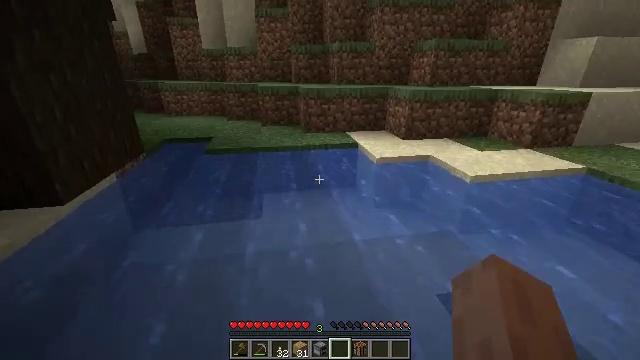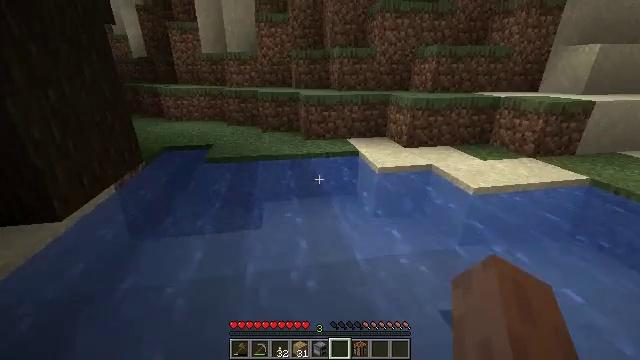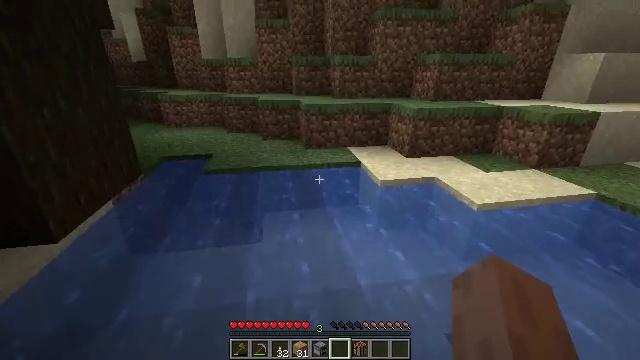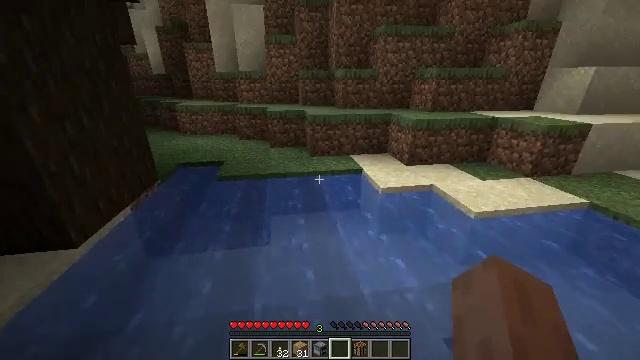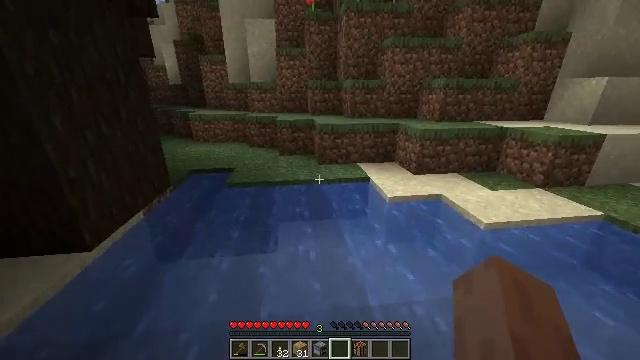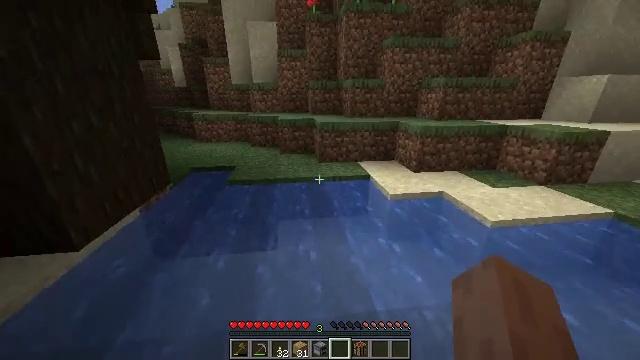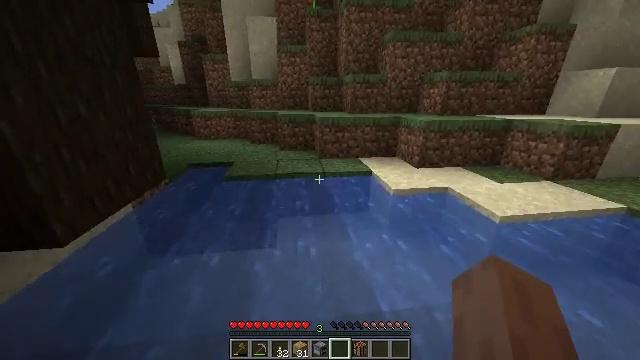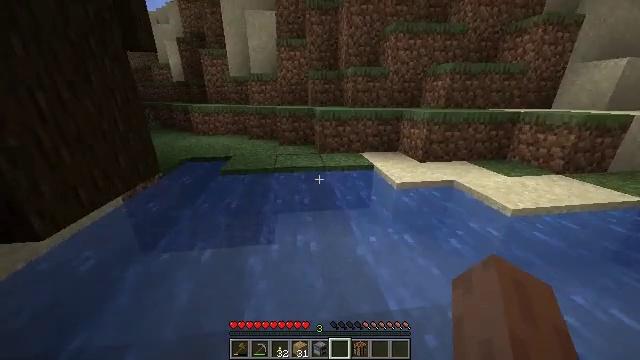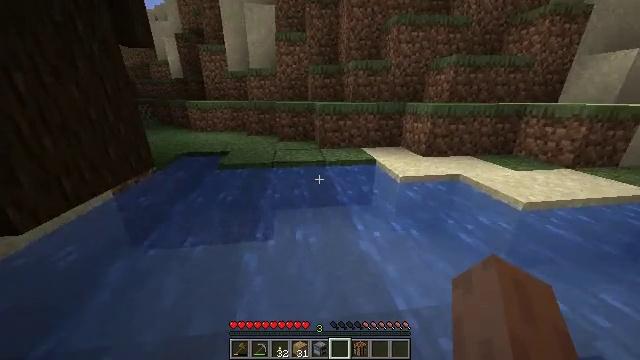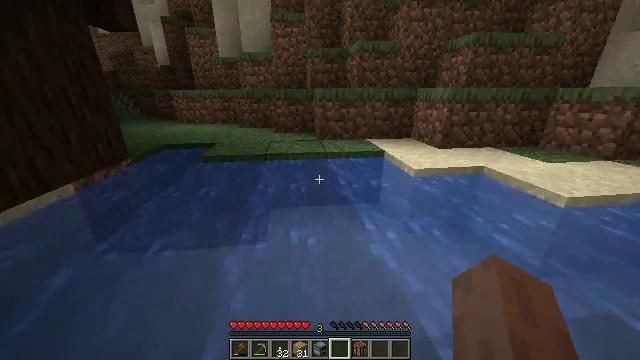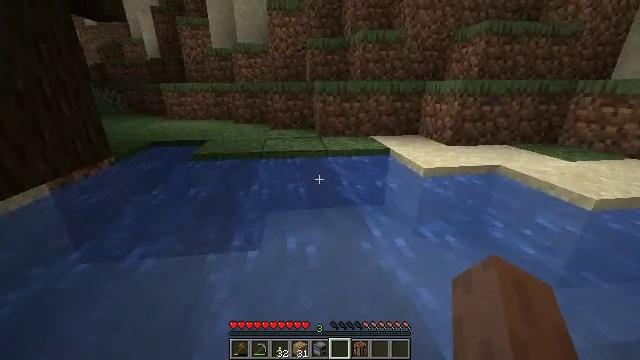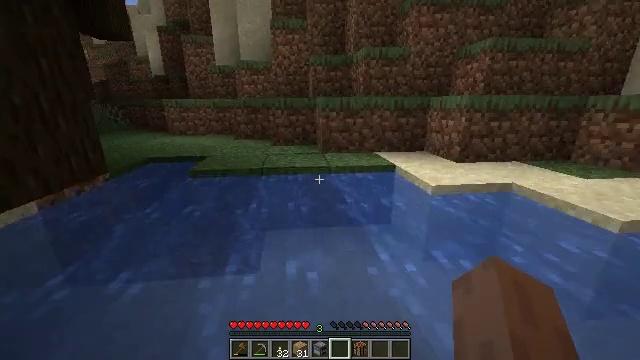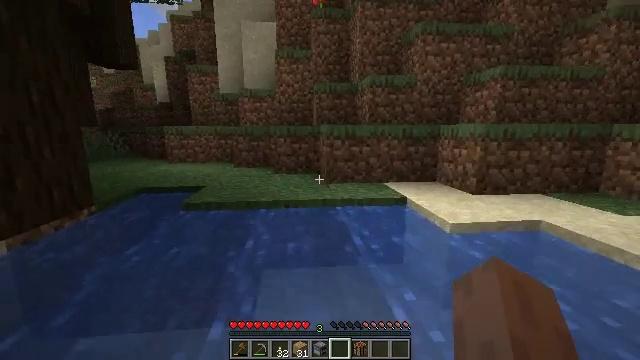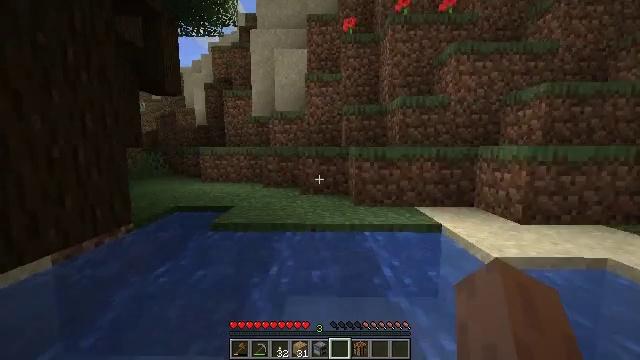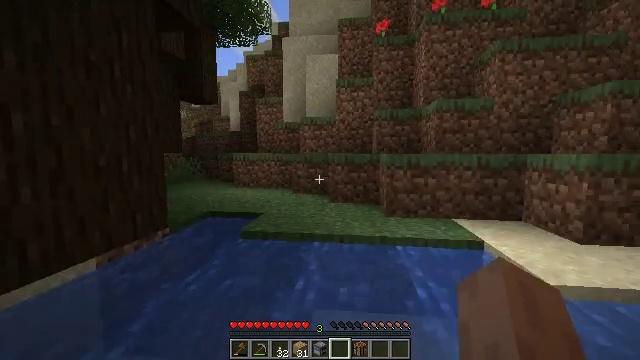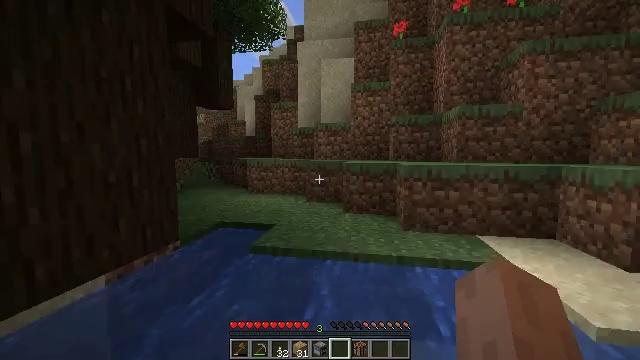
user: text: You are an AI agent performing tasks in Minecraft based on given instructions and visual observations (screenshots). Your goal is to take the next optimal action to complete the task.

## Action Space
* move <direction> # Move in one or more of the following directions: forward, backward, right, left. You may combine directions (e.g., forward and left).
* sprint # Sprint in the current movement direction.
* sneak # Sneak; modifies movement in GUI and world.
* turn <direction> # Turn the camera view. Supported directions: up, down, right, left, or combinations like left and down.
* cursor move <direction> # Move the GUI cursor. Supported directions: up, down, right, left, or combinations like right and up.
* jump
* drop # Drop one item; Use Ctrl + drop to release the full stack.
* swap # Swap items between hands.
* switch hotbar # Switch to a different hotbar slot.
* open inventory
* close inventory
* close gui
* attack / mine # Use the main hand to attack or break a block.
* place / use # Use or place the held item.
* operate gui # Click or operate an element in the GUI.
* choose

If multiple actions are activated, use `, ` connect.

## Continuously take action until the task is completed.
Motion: motion action
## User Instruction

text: Chop down the red mushroom block.
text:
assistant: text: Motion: move forward, sprint, jump
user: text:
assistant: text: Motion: move forward, sprint, jump
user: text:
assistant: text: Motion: move forward, sprint, jump
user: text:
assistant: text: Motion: move forward, sprint, turn left and up, jump
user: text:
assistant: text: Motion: move forward, sprint, jump
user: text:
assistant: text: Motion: move forward, sprint, jump
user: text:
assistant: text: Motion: move forward, sprint, jump
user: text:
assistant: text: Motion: move forward, sprint, jump
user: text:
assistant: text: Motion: move forward, sprint, jump
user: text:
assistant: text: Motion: move forward, sprint, jump
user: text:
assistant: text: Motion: move forward, sprint, turn up, jump
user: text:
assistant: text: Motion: move forward, sprint, turn up, jump
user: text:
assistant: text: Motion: move forward, sprint, turn left and up, jump
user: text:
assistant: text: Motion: move forward, sprint, turn left, jump
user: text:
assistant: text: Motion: move forward, sprint, turn left, jump
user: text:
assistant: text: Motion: move forward, sprint, turn left, jump
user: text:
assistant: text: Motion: move forward, sprint, jump
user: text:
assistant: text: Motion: move forward, sprint, jump
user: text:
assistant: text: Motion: move forward, sprint, jump
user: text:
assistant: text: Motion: move forward, sprint, attack / mine, jump
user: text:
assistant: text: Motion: move forward and move right, sprint, attack / mine, jump
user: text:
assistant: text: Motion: move forward and move right, sprint, attack / mine, jump
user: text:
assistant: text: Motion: move forward and move right, sprint, attack / mine, jump
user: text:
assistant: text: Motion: move forward and move right, sprint, attack / mine, jump
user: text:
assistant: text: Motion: move forward and move right, sprint, attack / mine, jump
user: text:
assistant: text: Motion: move forward and move right, sprint, attack / mine, jump
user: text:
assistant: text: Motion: move forward and move right, sprint, attack / mine, jump
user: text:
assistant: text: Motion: move forward and move right, sprint, attack / mine, jump
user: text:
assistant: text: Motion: move forward and move right, sprint, turn left, attack / mine, jump
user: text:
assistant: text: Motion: move forward and move right, sprint, attack / mine, jump